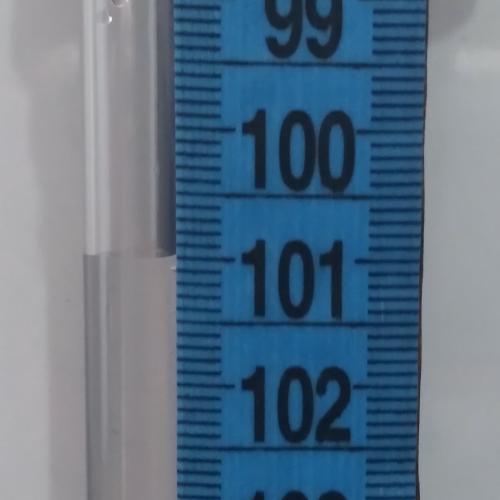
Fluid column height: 101.0 cm